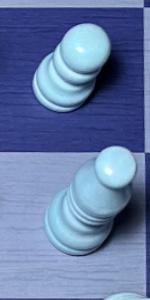
Label: Bishop_White